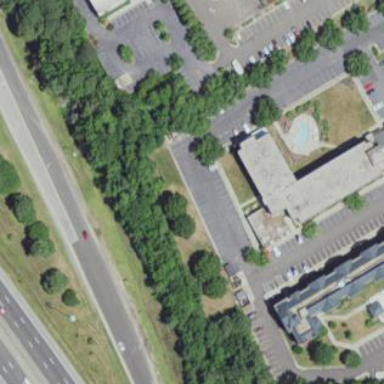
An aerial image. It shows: Hotel building.